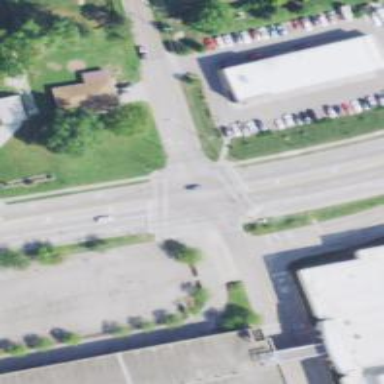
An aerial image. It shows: Crossing on the road with line markings.